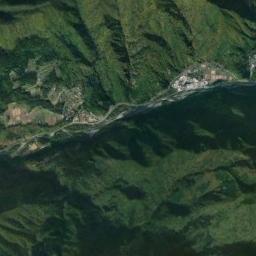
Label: mountain